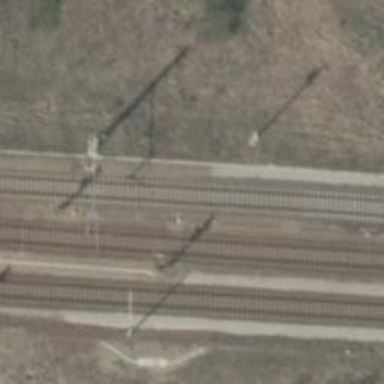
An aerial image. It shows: Railway signal.